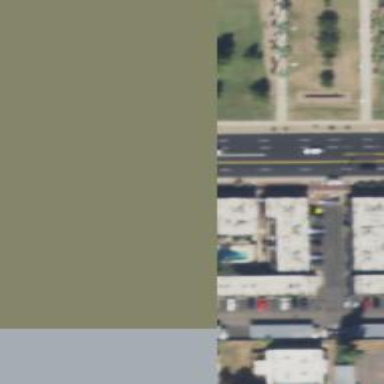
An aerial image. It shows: Solid stop line on the road marking.